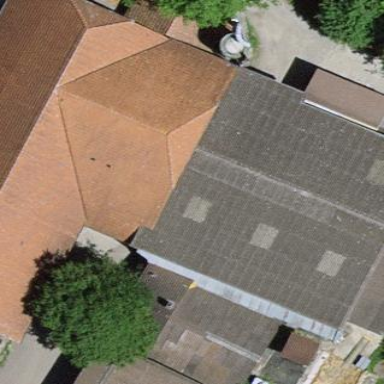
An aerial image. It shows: Farm building.